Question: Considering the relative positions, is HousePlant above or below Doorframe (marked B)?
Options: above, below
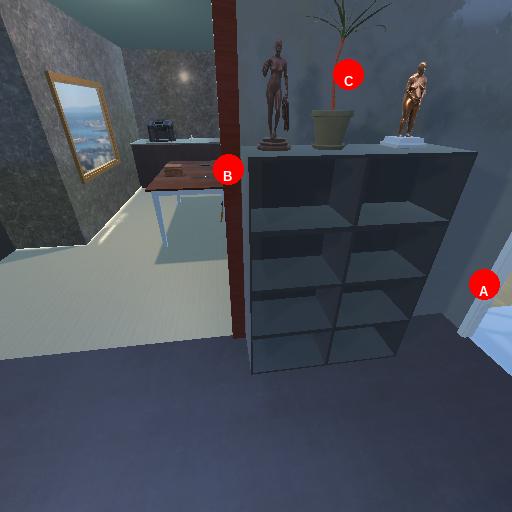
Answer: above